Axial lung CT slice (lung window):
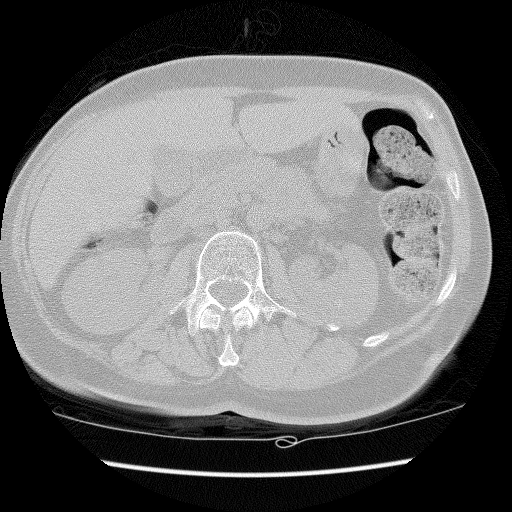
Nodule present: no